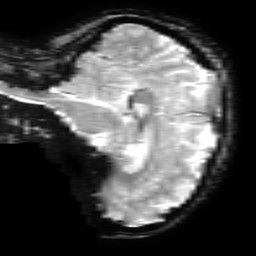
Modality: T2starw
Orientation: sagittal
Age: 27
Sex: female
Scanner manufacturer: ge
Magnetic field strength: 3 T
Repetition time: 0.65 s
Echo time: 0.02 s